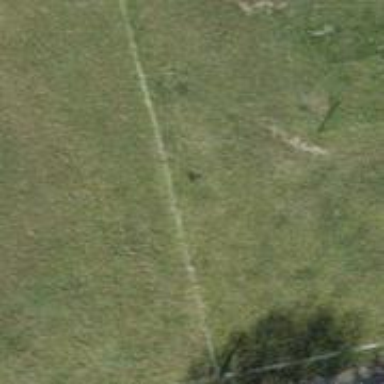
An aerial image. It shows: Fence.